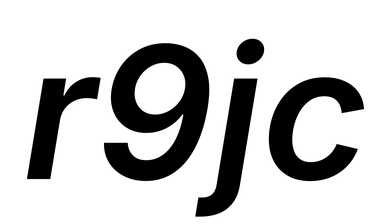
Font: Inter-Italic_SemiBold_Italic